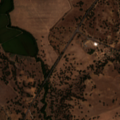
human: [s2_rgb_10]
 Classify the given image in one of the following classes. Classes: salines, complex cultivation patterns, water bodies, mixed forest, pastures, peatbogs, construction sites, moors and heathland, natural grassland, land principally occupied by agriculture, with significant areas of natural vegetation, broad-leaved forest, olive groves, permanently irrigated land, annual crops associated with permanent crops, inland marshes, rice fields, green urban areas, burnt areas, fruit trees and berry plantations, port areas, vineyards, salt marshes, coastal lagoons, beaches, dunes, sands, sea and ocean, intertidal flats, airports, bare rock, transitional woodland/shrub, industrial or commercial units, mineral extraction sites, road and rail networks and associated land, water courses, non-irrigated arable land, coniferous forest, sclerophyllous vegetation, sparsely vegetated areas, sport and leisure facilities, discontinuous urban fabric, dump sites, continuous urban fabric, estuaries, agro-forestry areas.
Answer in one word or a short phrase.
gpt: permanently irrigated land, rice fields, pastures, agro-forestry areas